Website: home-depot
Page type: newsletter-management
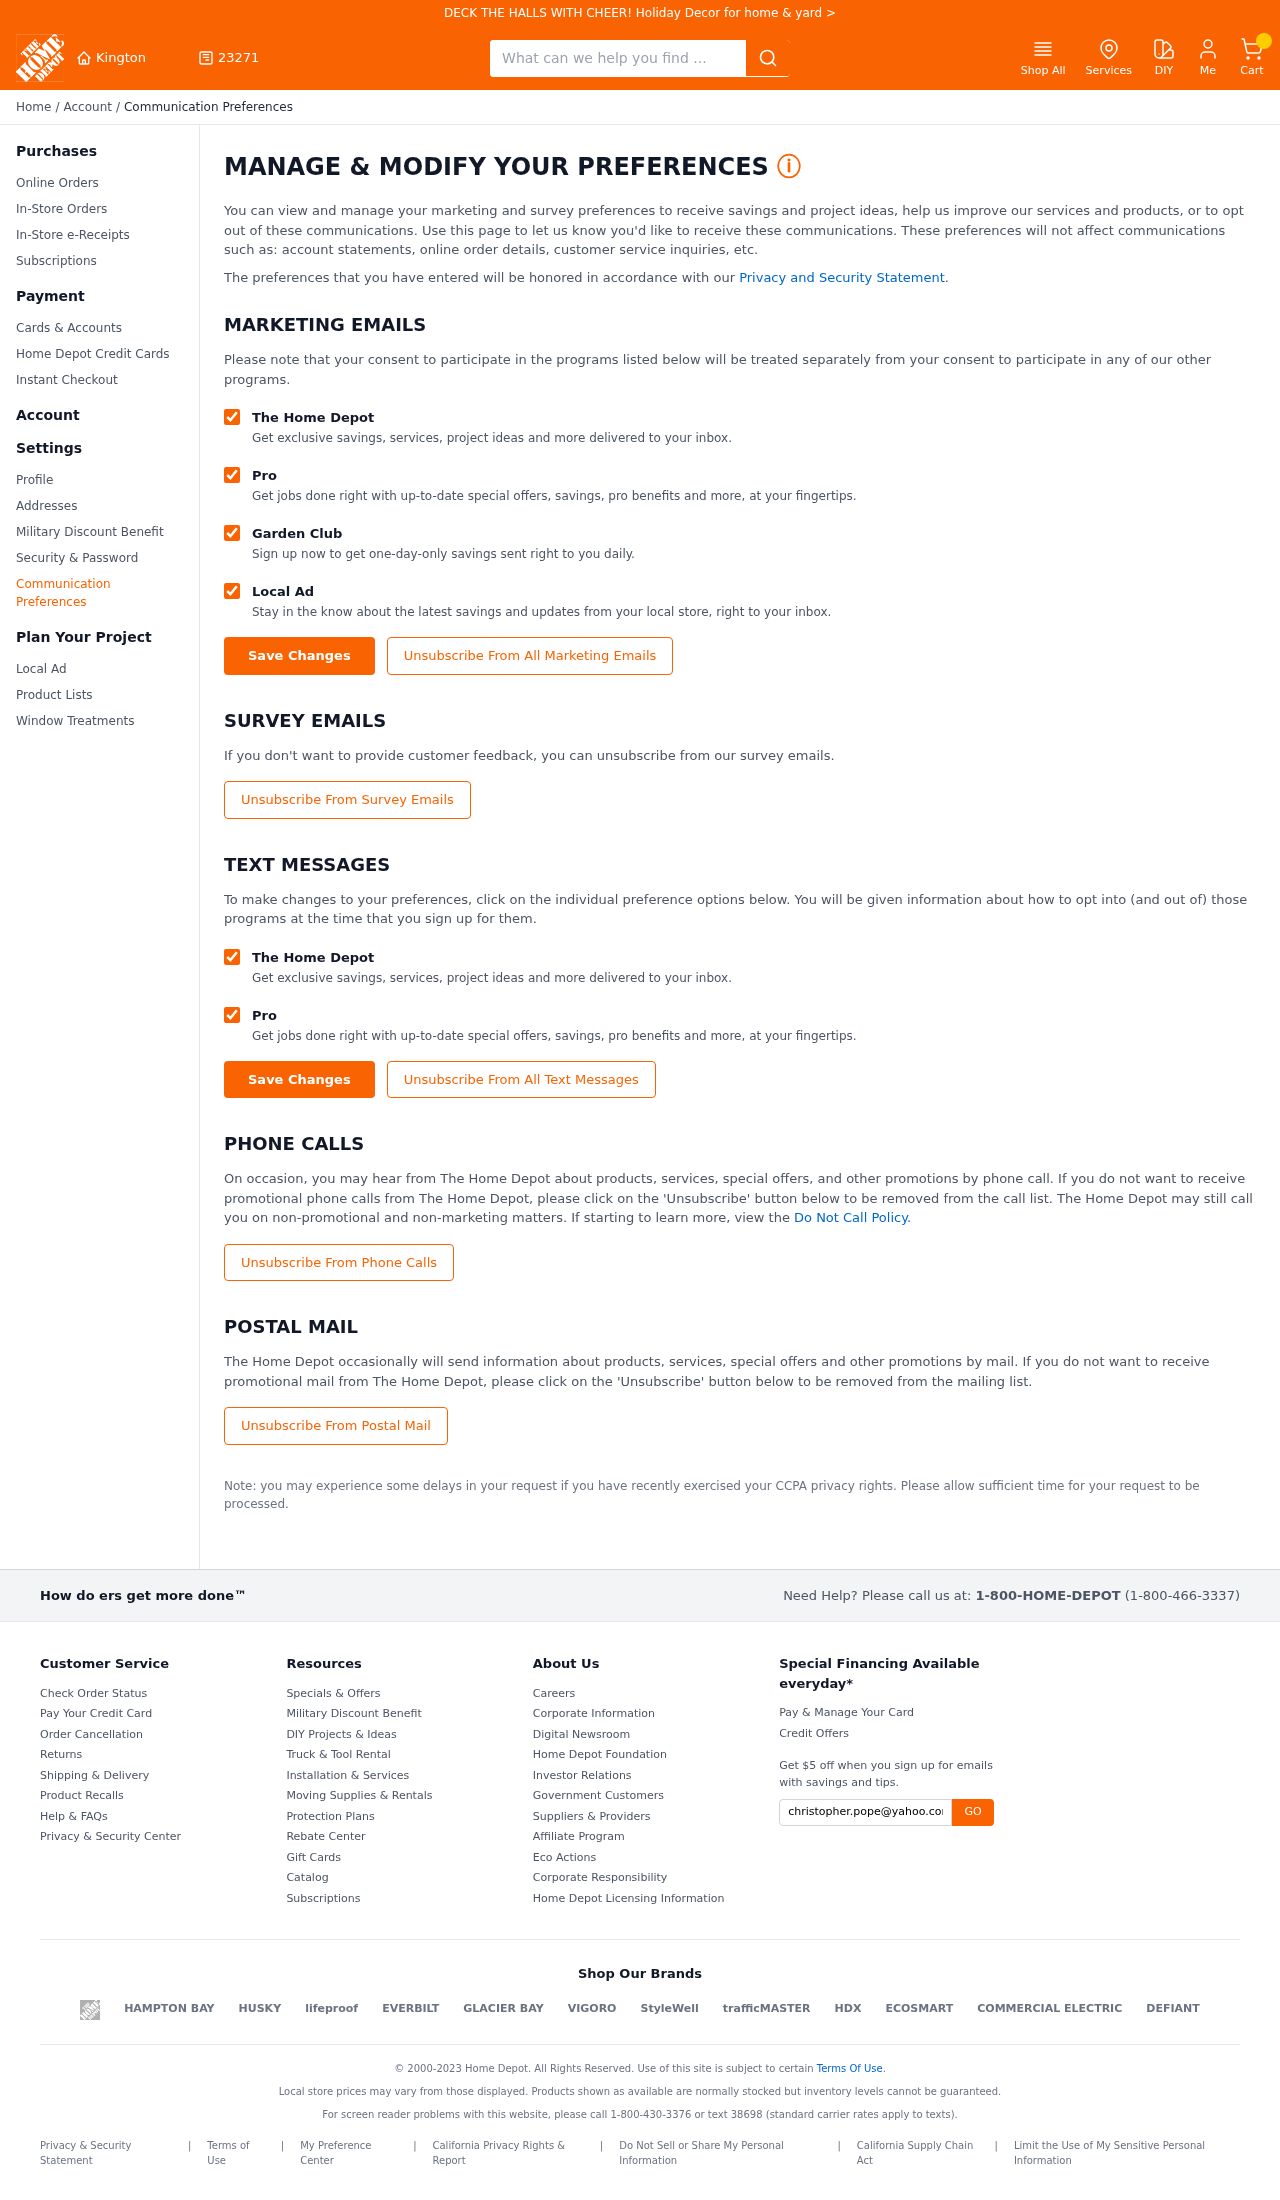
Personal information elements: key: PII_CITY
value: Kington
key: PII_POSTCODE
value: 23271
Search elements: key: HEADER_SEARCH
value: What can we help you find ...